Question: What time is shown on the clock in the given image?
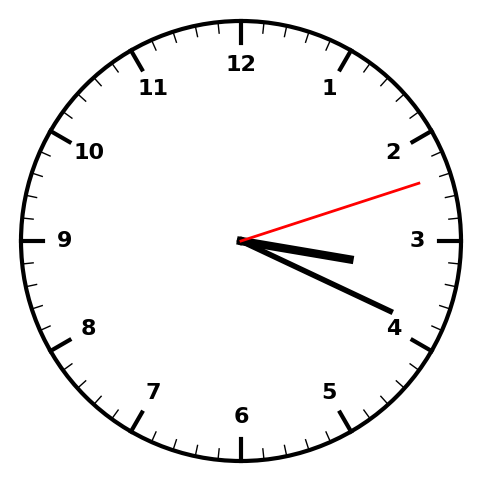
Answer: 03:19:12